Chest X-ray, PA view. Patient: 20 years old, sex M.
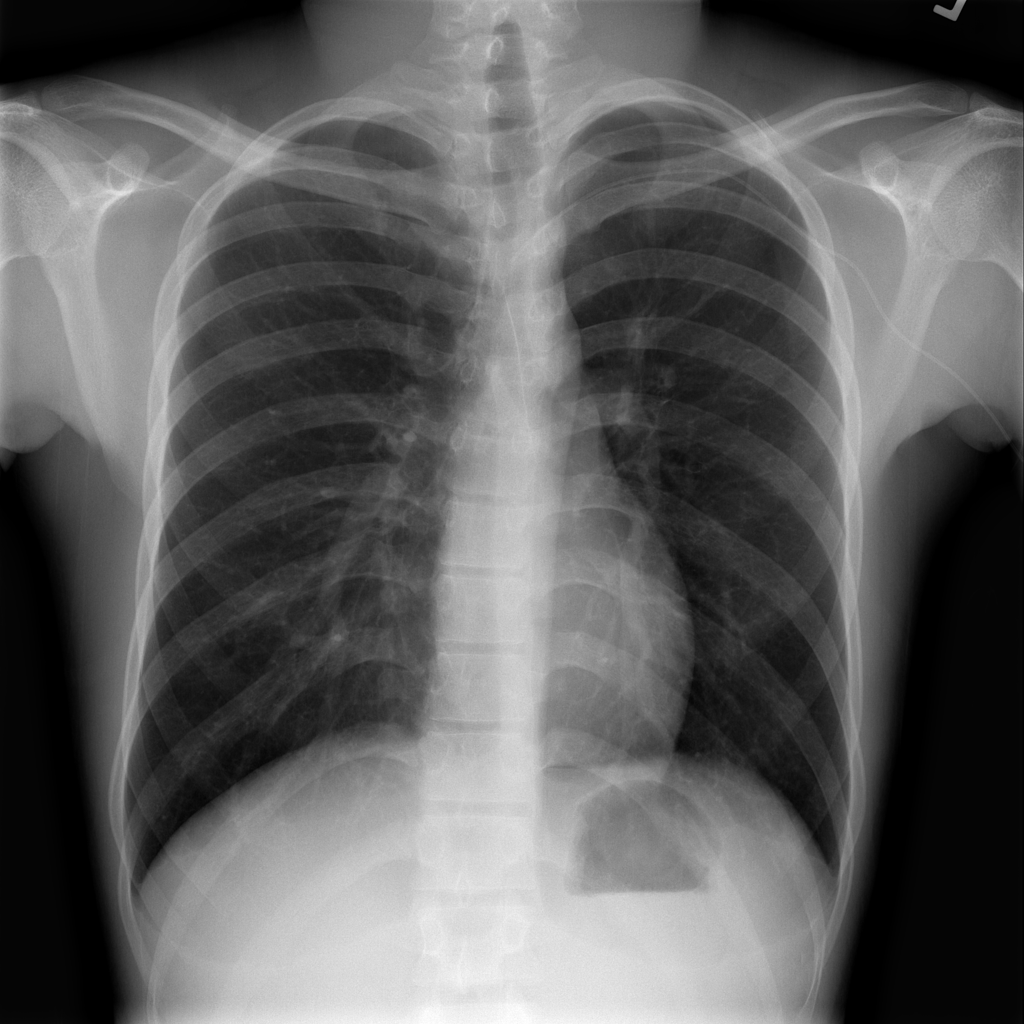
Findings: No Finding